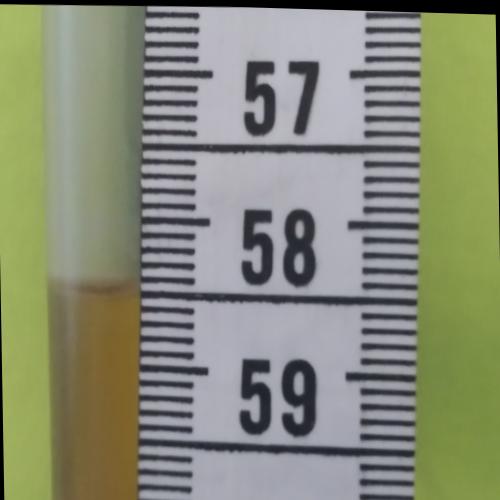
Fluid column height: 58.5 cm